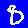
Digit: 8